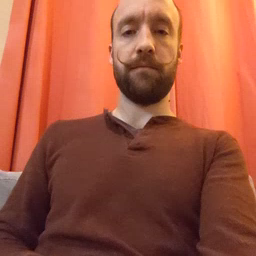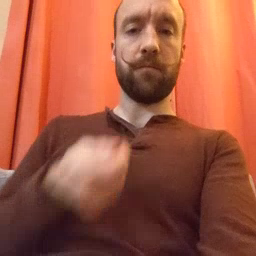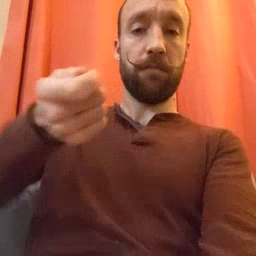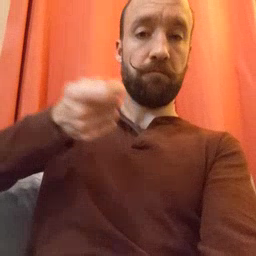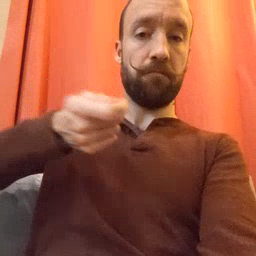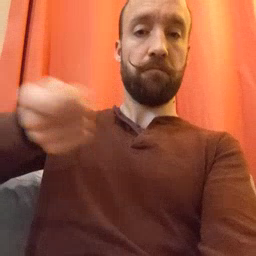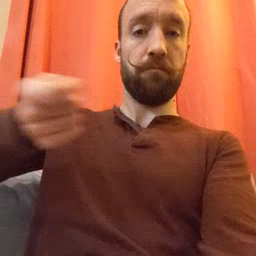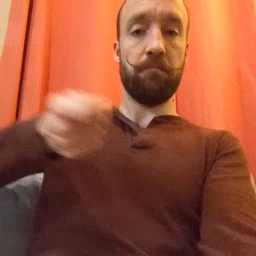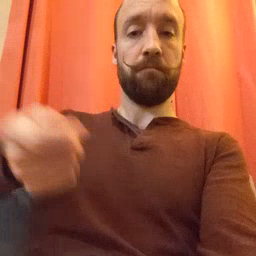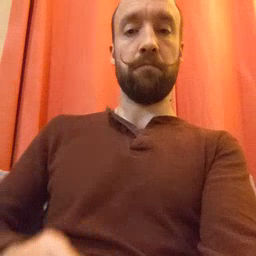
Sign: vacuum